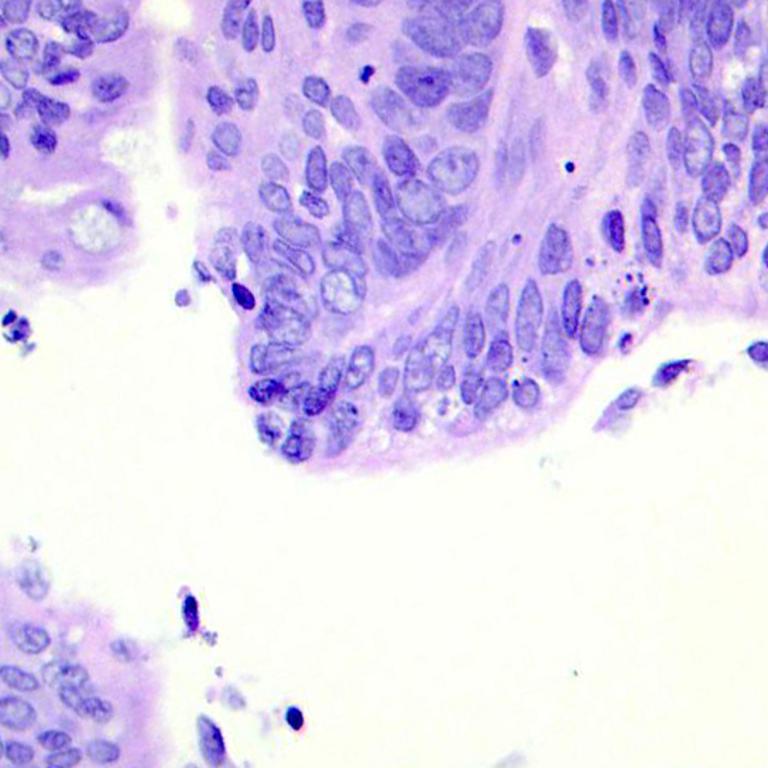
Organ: colon
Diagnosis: adenocarcinomas